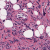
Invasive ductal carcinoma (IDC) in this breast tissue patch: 1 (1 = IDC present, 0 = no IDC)